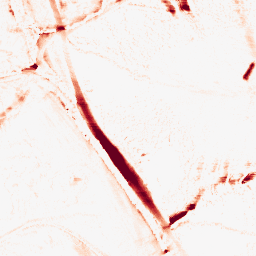
Category: morphological
Decomposition family: morphological_ellipse
Decomposition parameters: operation: opening
width: 10
height: 20
Upsampling method: sinc_hamming
Upsampling parameters: scale: 4
kernel_size: 16
Upsampling scale: 4